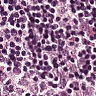
Metastatic tissue present: yes